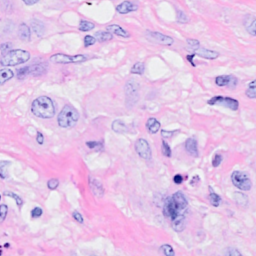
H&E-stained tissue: Breast